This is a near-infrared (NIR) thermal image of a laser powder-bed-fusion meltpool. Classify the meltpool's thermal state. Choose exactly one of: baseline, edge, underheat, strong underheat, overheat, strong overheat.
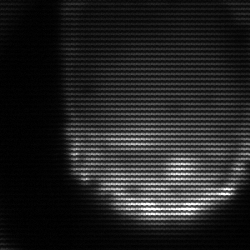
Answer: edge